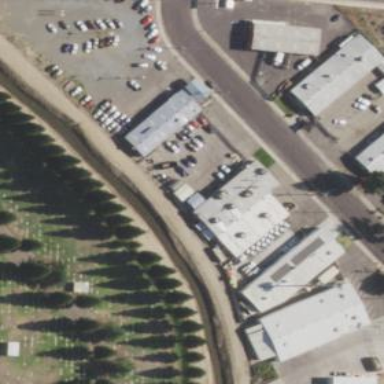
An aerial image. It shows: Industrial area with shop selling used cars. It serves as parking and sales lot for pre-owned vehicles.